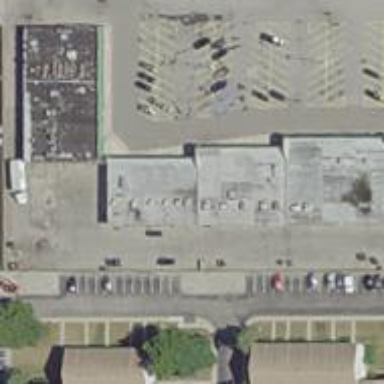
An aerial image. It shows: Convenience shop.